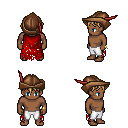
a pixel art fantasy rpg character, male body template, human, dark skin, red tattered cape, white pants, blonde short bangs hairstyle, leather cap, bracelets, four views (front, back, left, right), 2x2 character sprite sheet, small pixel art, hard edges, no anti-aliasing